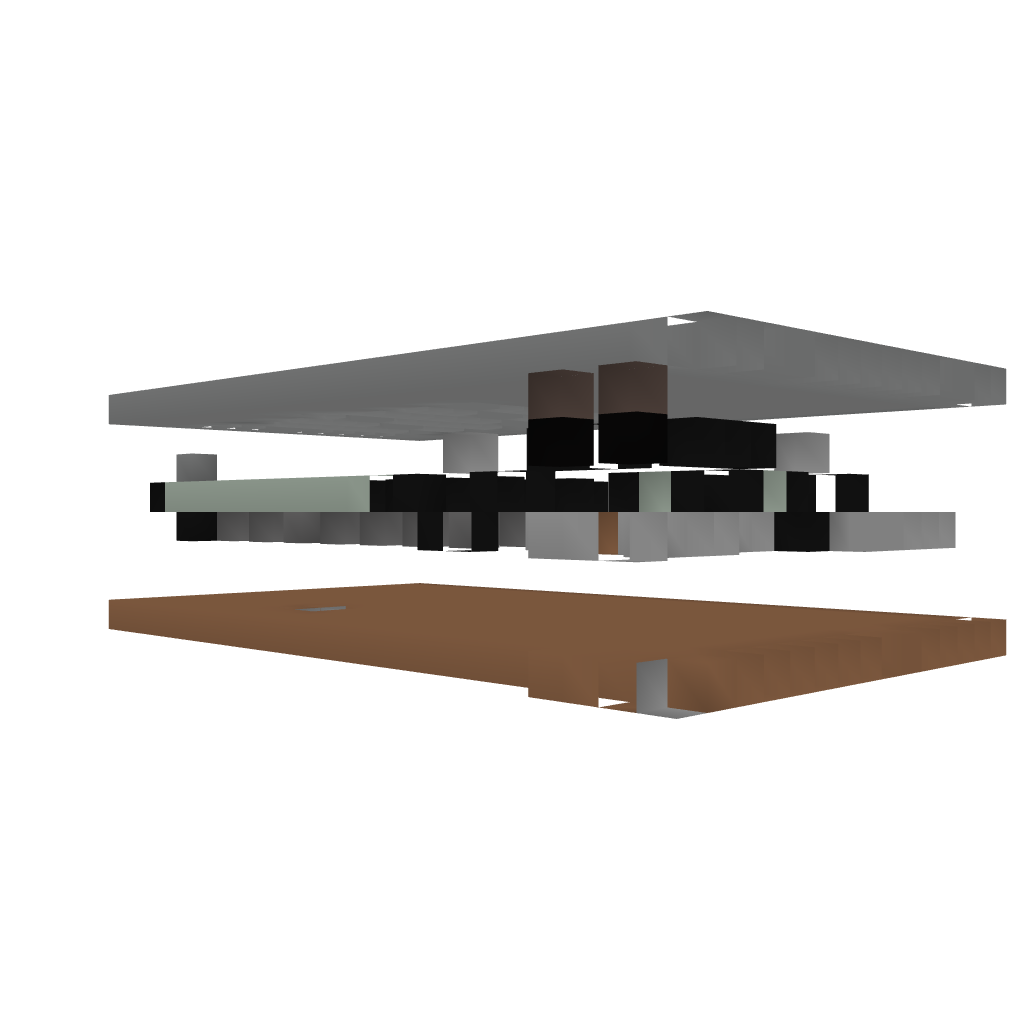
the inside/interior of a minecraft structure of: Ultimate Fireworks Machine